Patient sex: F
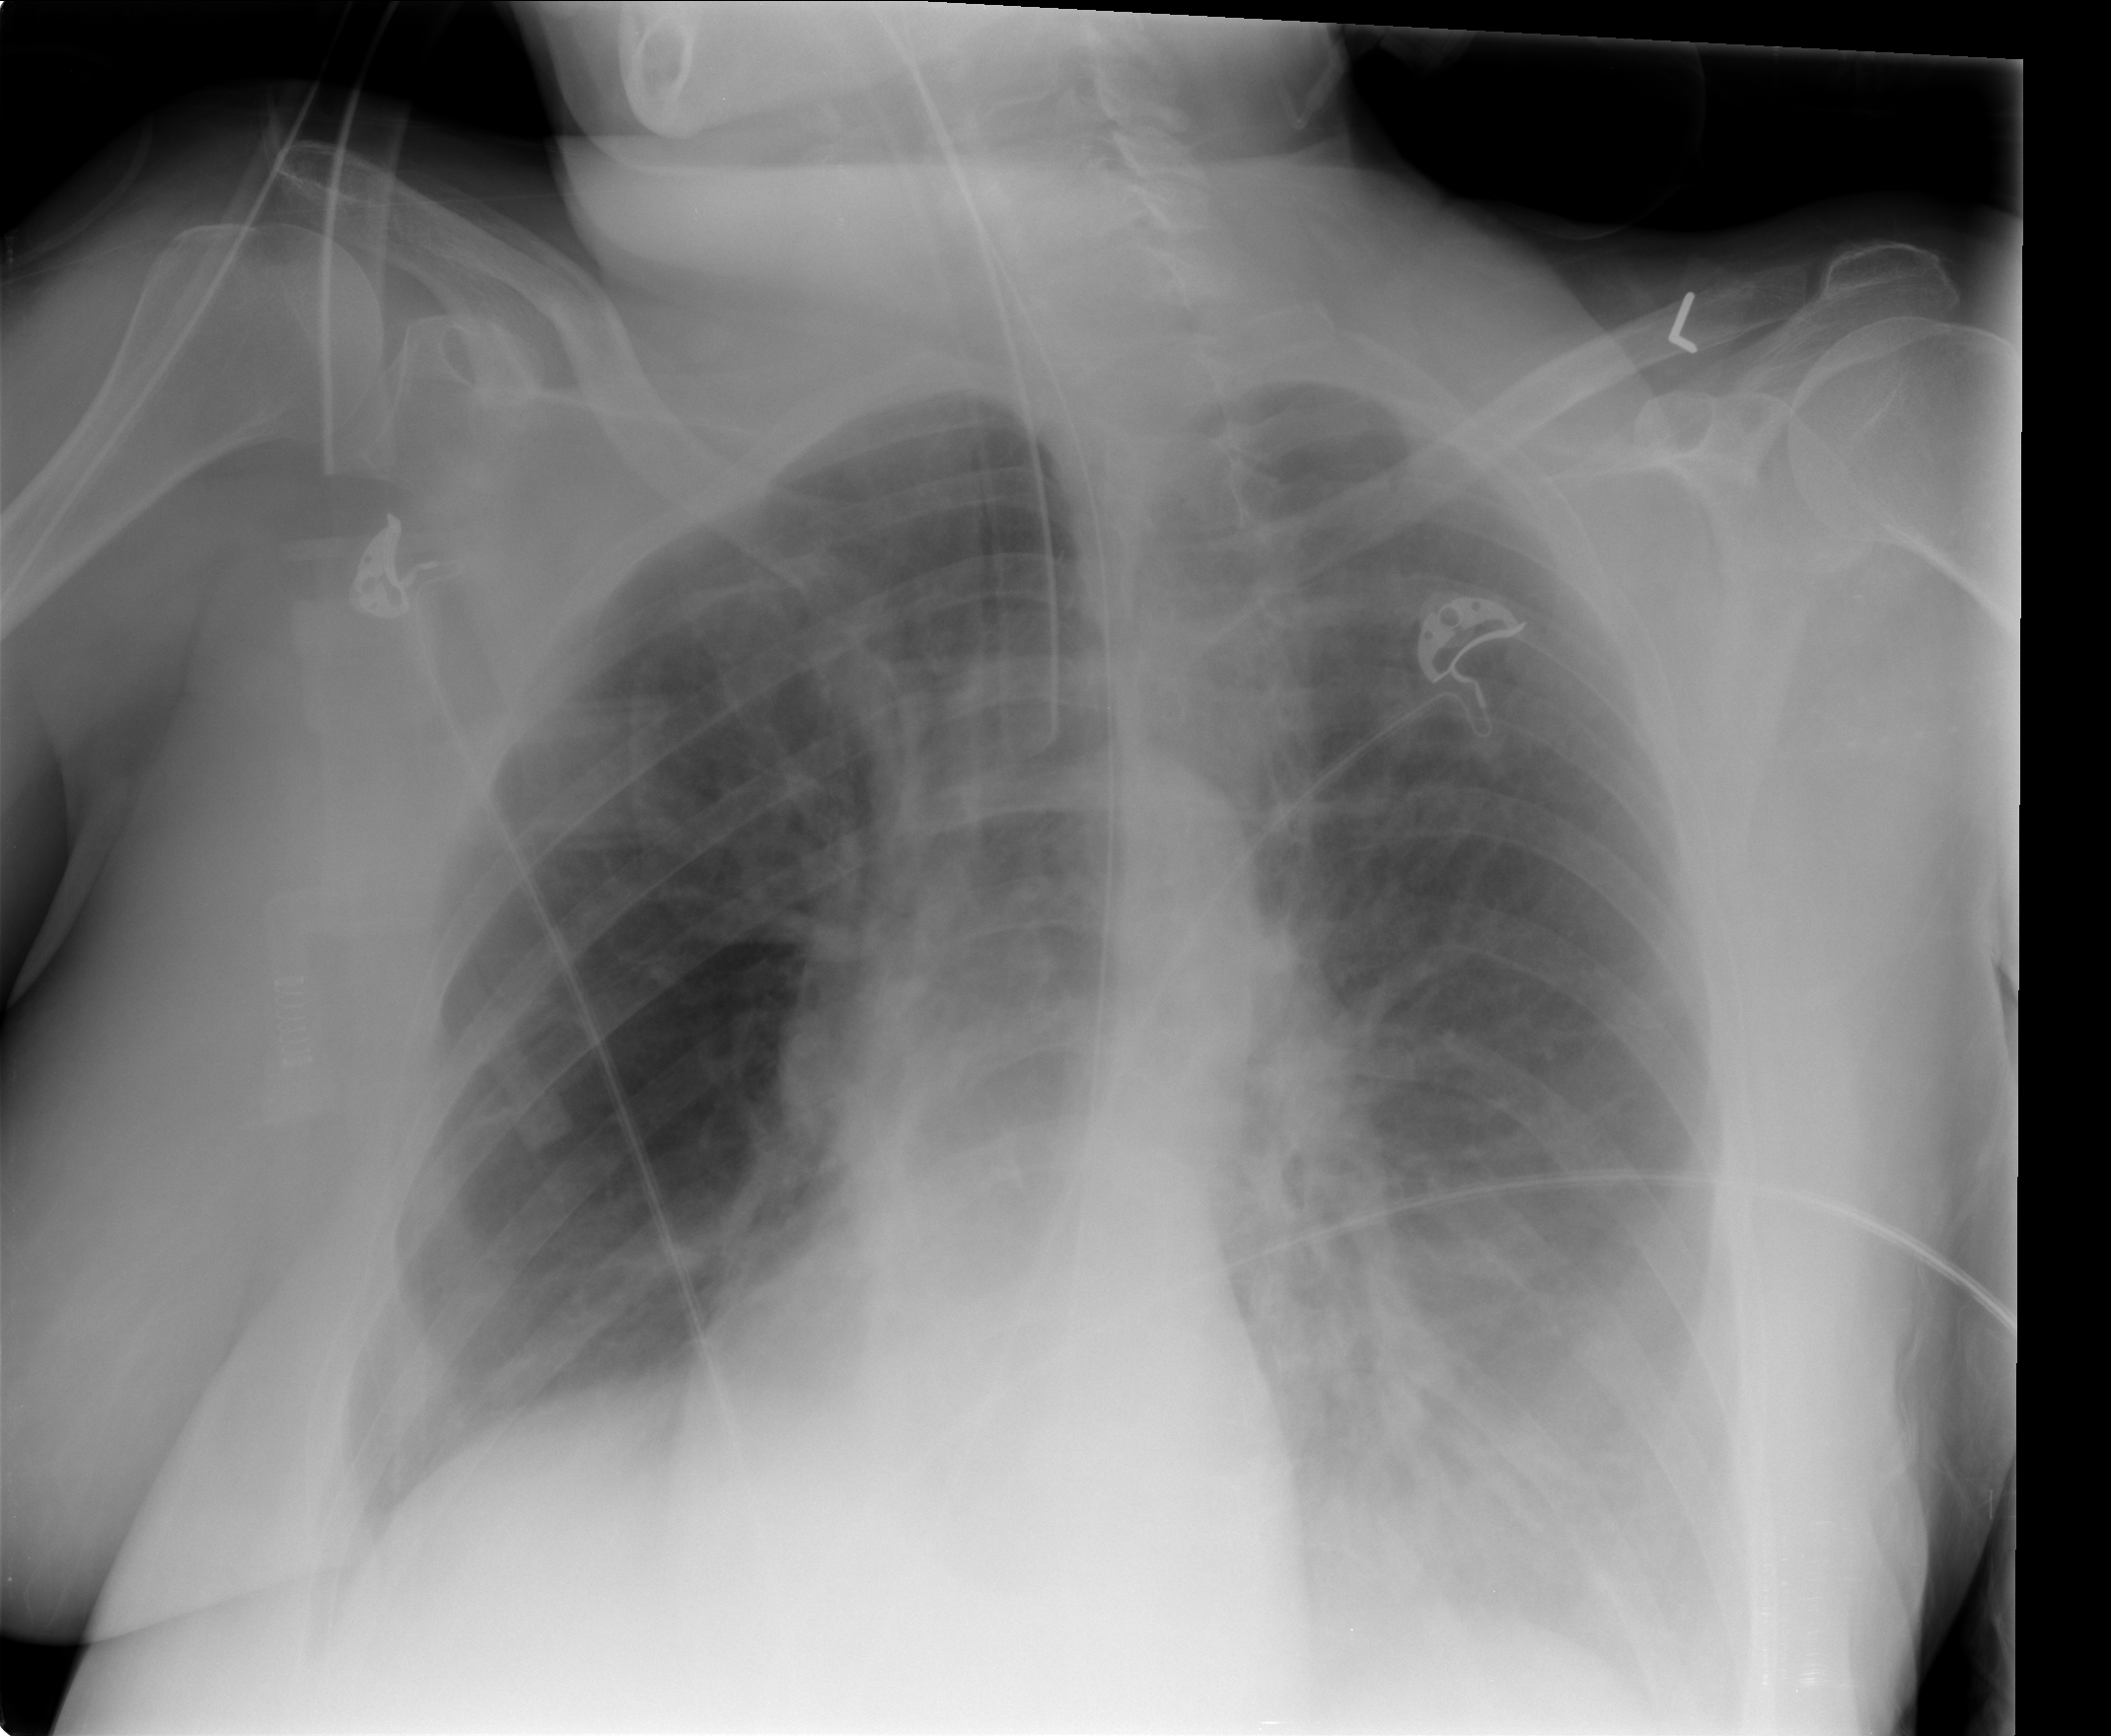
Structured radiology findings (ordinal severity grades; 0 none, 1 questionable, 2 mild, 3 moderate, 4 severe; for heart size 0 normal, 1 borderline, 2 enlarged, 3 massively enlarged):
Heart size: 0
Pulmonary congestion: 2
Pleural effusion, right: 1
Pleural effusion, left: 2
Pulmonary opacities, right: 0
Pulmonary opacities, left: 0
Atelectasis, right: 2
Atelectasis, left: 2